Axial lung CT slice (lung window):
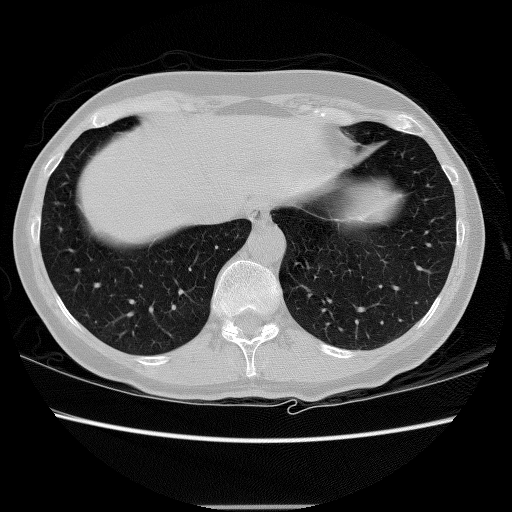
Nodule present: no